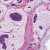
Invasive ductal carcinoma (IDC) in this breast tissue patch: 1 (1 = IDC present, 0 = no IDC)